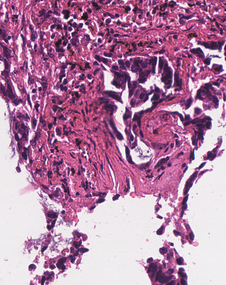
Tumor epithelial tissue: yes
Tumor-associated stroma tissue: yes
Normal tissue: no